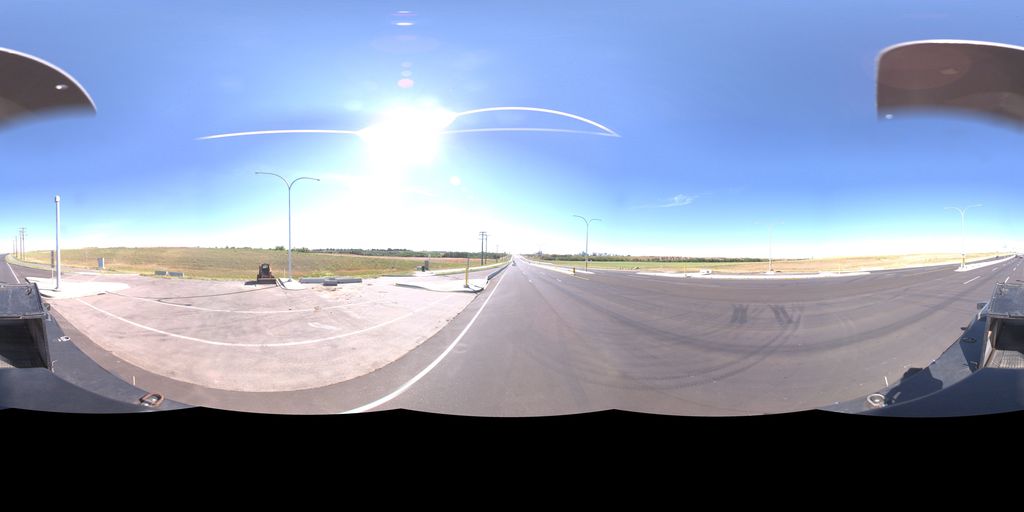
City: saskatoon